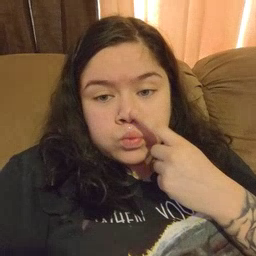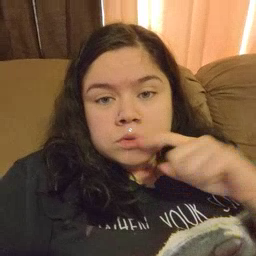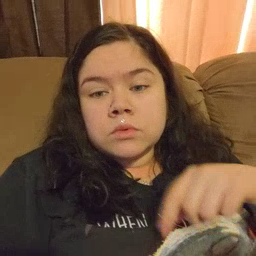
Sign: nose